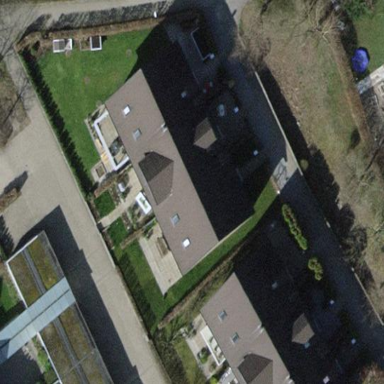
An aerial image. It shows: Terrace building.